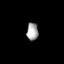
Tissue: lung
Cell type: Epithelial cells
Senescence score: 0.1764
Nuclear area (px): 201
Mean DAPI intensity: 163.114